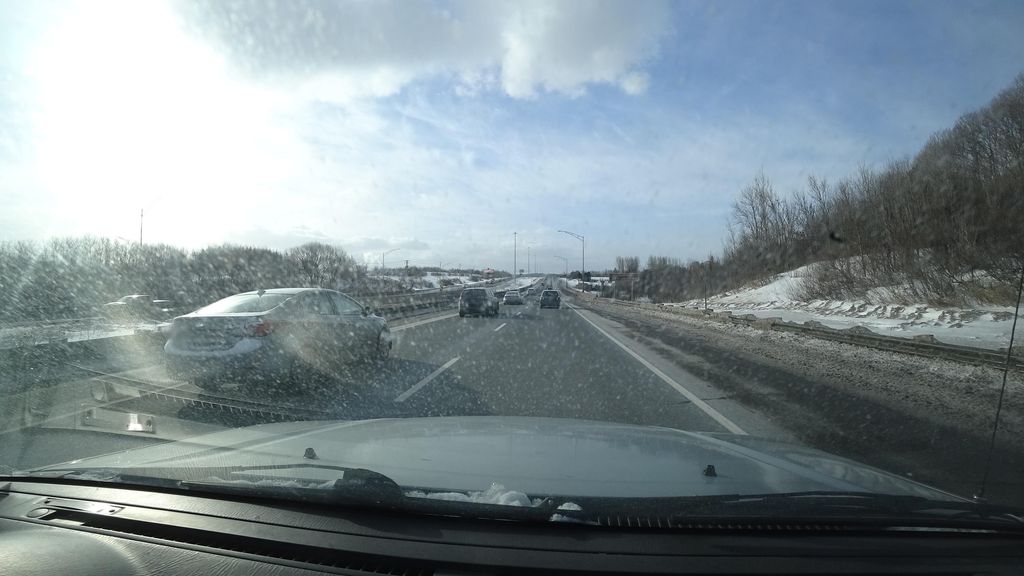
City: quebec_city